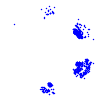
Particle: proton